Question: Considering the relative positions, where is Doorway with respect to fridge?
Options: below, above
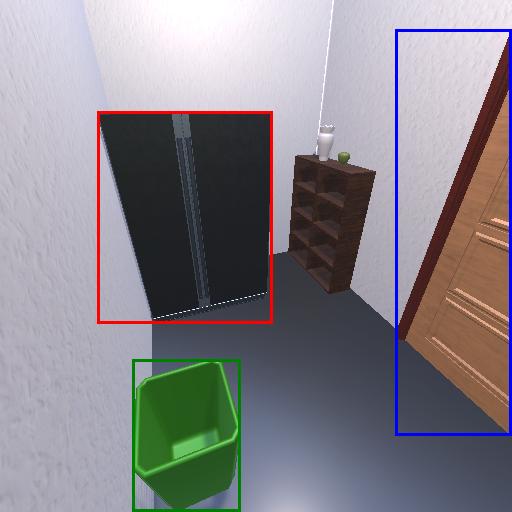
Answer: below